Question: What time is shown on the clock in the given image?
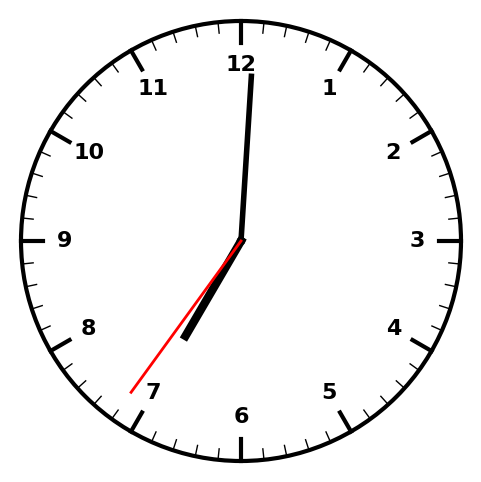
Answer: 07:00:36